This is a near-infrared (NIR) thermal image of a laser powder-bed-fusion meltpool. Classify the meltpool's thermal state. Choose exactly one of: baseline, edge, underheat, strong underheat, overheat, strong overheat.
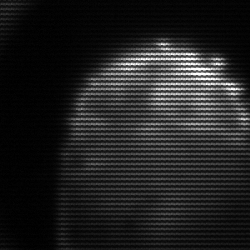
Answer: edge